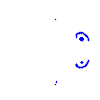
Particle: pion